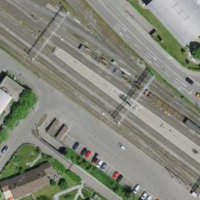
EUNIS habitat code: 57
Species observed at this site:
Udea ferrugalis
Vespula germanica
Eupeodes corollae
Vespa crabro
Hippodamia variegata
Eristalis pertinax
Anthidium oblongatum
Vespula rufa